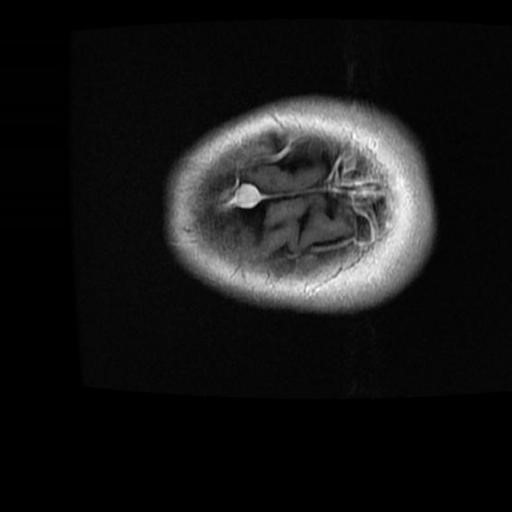
Label: brain_menin